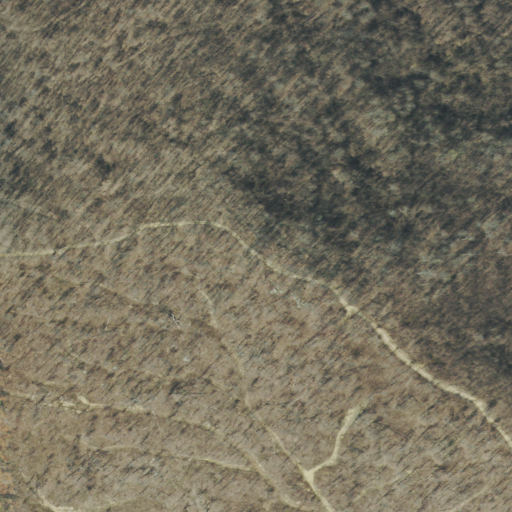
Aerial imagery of mountain in Tennessee named Round Mountain containing deciduous forest, mixed forest, and shrub